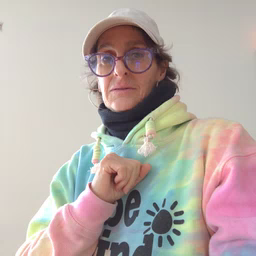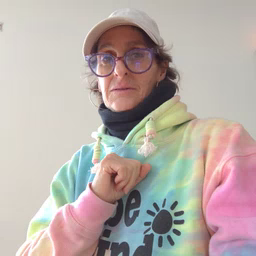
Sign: many